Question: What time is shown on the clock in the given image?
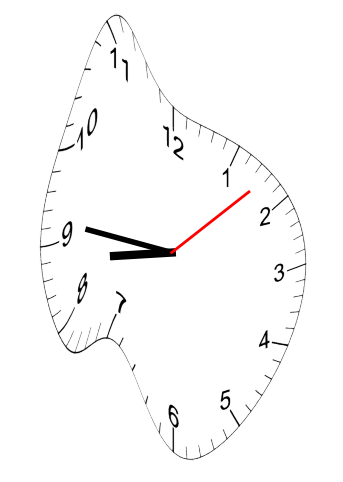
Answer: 08:46:08